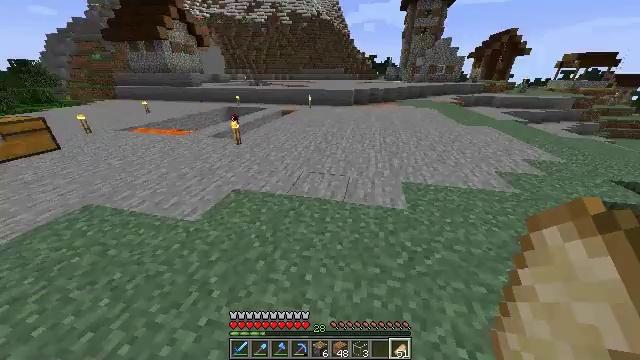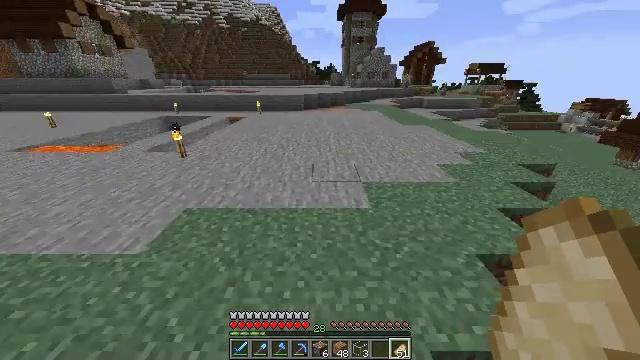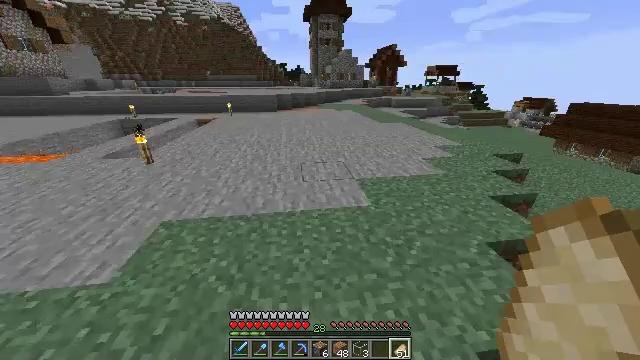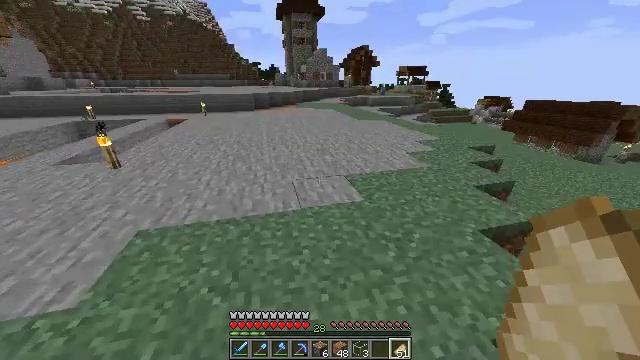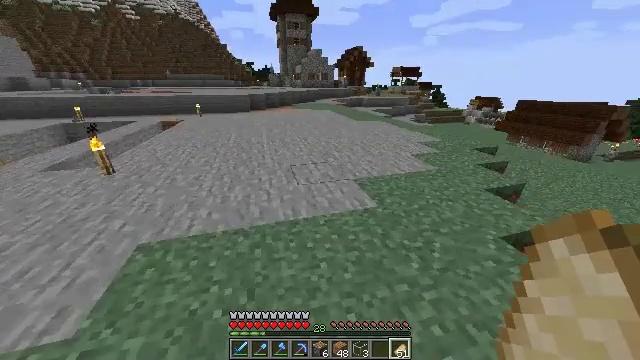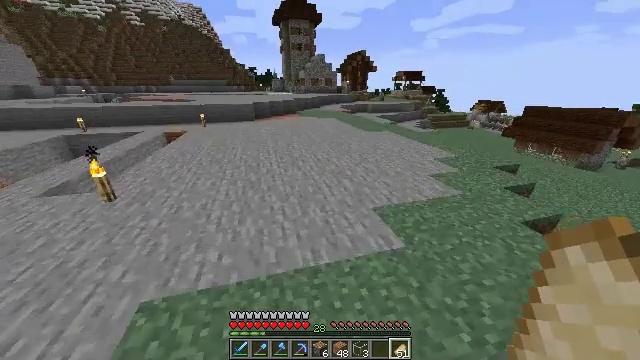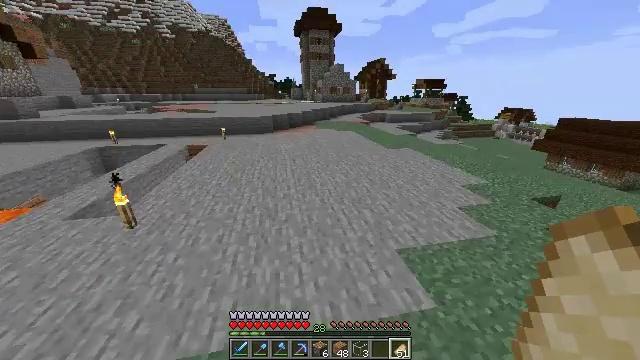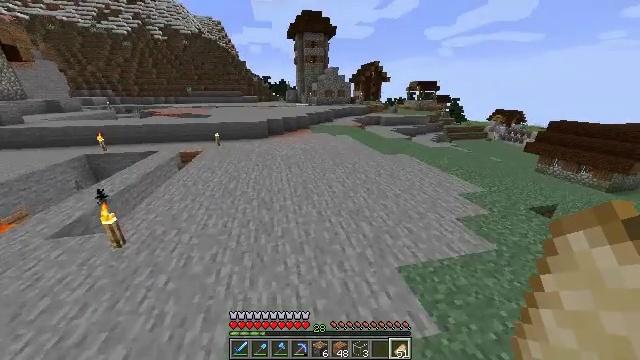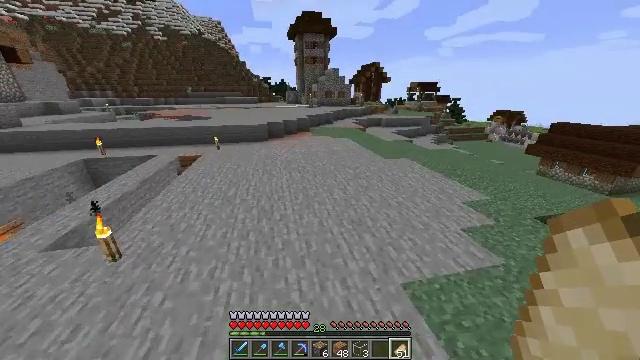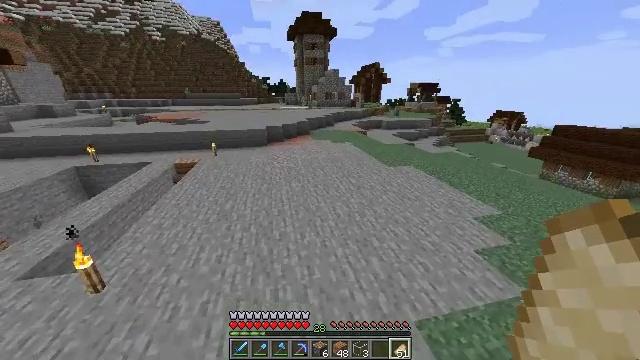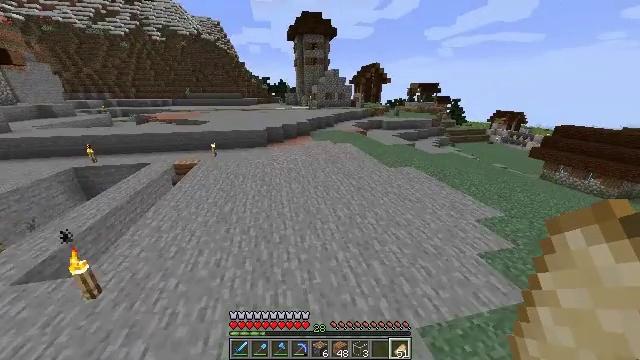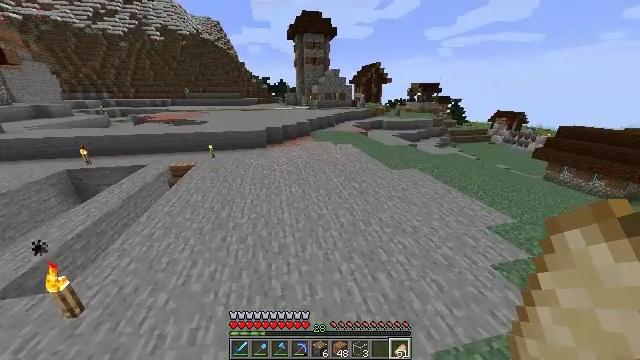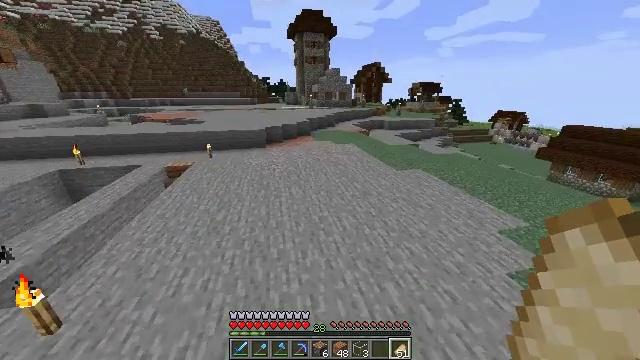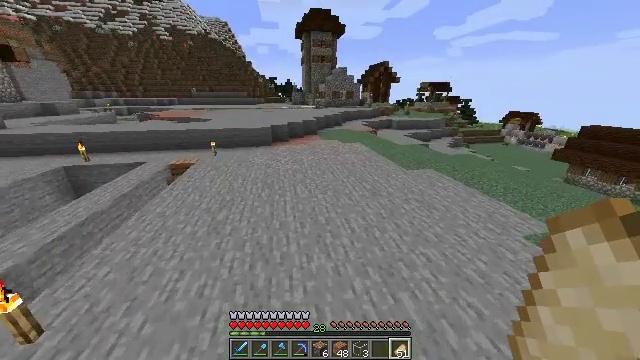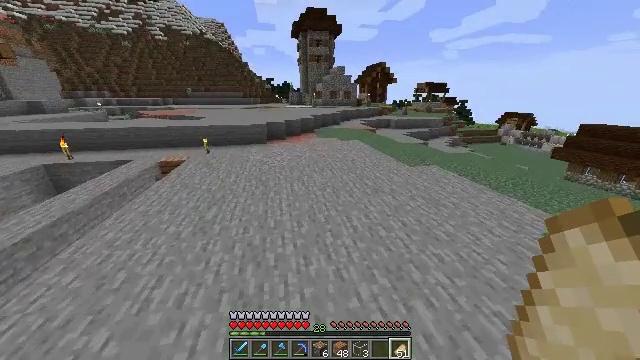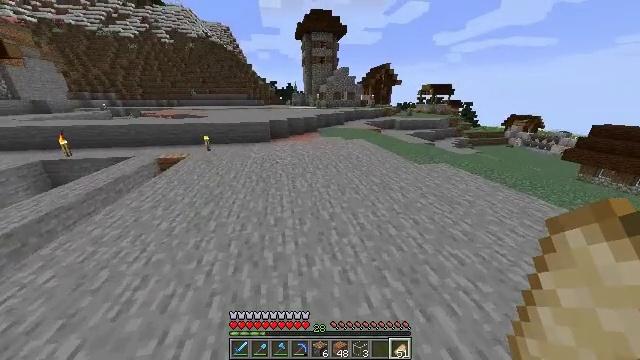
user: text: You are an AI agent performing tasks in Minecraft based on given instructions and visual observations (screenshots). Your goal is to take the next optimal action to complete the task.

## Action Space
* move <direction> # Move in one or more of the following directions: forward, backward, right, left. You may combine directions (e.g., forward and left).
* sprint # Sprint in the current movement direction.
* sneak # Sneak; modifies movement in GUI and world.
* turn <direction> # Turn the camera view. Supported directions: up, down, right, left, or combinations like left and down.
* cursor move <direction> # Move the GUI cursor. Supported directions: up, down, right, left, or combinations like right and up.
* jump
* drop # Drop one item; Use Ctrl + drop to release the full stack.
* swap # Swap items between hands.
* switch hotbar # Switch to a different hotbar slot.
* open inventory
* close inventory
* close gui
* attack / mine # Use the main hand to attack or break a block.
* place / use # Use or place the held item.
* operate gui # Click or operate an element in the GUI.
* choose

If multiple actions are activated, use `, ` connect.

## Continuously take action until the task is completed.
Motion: motion action
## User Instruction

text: Utilize a crafting table to create redstone.
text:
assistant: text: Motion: move forward, turn right and up, jump
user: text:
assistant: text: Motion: move forward, sprint, turn right, jump
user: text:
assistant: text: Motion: move forward, sprint, turn right, jump
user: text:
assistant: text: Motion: move forward, sprint, turn right, jump
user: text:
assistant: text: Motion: move forward, sprint, jump
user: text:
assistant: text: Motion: move forward, turn left and up, jump
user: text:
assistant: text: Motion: move forward, turn right, jump
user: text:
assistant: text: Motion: move forward, jump
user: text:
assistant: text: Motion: move forward, jump
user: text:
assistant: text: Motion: move forward, jump
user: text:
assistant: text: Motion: move forward, jump
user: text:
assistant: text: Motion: move forward, jump
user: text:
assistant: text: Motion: move forward, turn left, jump
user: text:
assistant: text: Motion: move forward, jump
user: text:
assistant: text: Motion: move forward, sprint, jump
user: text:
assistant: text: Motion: move forward, sprint, jump
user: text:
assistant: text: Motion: move forward, sprint, jump
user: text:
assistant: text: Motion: move forward, sprint, turn left, jump
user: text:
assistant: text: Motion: move forward, turn left, jump
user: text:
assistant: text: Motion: move forward, turn left, jump
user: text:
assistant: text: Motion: move forward, turn left, jump
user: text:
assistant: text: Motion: move forward, turn left, jump
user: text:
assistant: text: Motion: move forward, turn left, jump
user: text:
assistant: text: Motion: move forward, turn left, jump
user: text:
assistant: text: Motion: move forward, turn left, jump
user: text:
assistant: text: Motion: move forward, turn left, jump
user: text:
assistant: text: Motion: move forward, jump
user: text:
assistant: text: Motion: move forward, sprint, jump
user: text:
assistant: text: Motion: move forward, sprint, jump
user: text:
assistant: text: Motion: move forward, sprint, jump